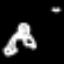
Label: frog